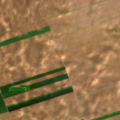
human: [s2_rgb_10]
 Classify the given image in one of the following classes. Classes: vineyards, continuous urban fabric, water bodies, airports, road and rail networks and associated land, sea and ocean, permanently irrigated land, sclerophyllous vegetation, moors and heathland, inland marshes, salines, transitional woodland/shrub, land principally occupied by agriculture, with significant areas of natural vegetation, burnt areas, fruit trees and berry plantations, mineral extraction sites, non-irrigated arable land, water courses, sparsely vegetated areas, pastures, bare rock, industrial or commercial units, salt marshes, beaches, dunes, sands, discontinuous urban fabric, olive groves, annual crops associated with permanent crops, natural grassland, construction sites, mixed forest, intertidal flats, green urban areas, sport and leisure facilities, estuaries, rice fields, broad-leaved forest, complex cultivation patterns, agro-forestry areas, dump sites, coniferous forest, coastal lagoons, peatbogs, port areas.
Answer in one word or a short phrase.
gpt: non-irrigated arable land